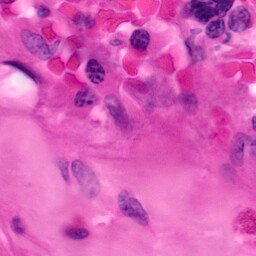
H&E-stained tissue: Pancreatic